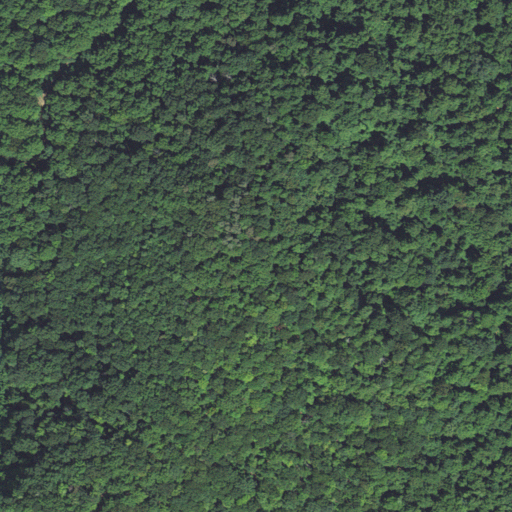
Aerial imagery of mountain in North Carolina named Major Mountain containing deciduous forest, mixed forest, and open development